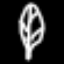
Label: leaf